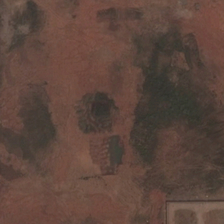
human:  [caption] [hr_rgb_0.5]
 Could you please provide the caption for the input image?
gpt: it is a piece of brown bareland .

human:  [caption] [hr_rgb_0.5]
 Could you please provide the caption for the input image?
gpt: it is a piece of brown bareland .

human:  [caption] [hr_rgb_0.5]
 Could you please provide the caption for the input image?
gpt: it is a piece of brown bareland .

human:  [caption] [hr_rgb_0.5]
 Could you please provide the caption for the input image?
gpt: it is a piece of brown bareland .

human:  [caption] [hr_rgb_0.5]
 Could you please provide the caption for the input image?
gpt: it is a piece of brown bareland .